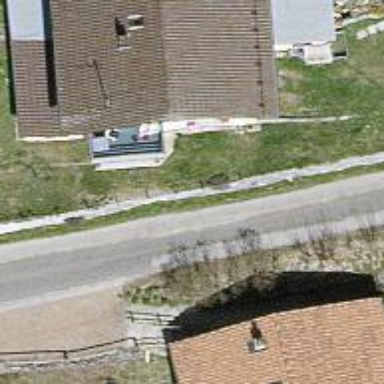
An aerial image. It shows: Detached building with gabled roof.